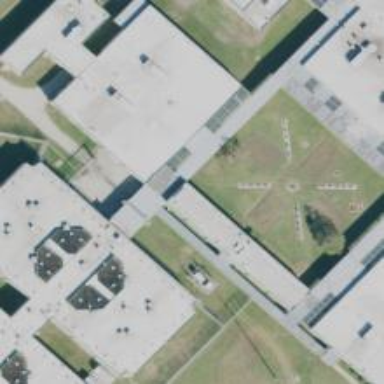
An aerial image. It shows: Prison building with flat roof.